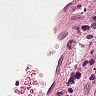
Metastatic tissue present: no